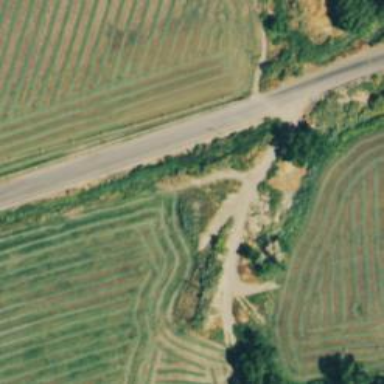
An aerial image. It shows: Irrigation culvert used for service.